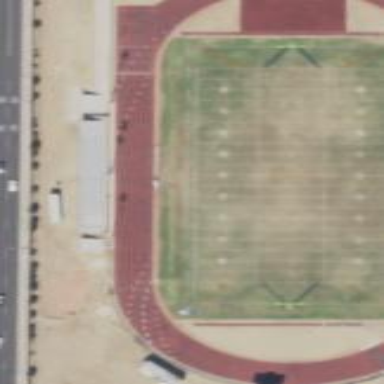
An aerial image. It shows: American football pitch.